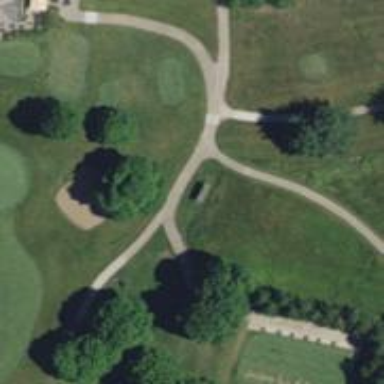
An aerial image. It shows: Service road used as golf cart path.